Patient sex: M
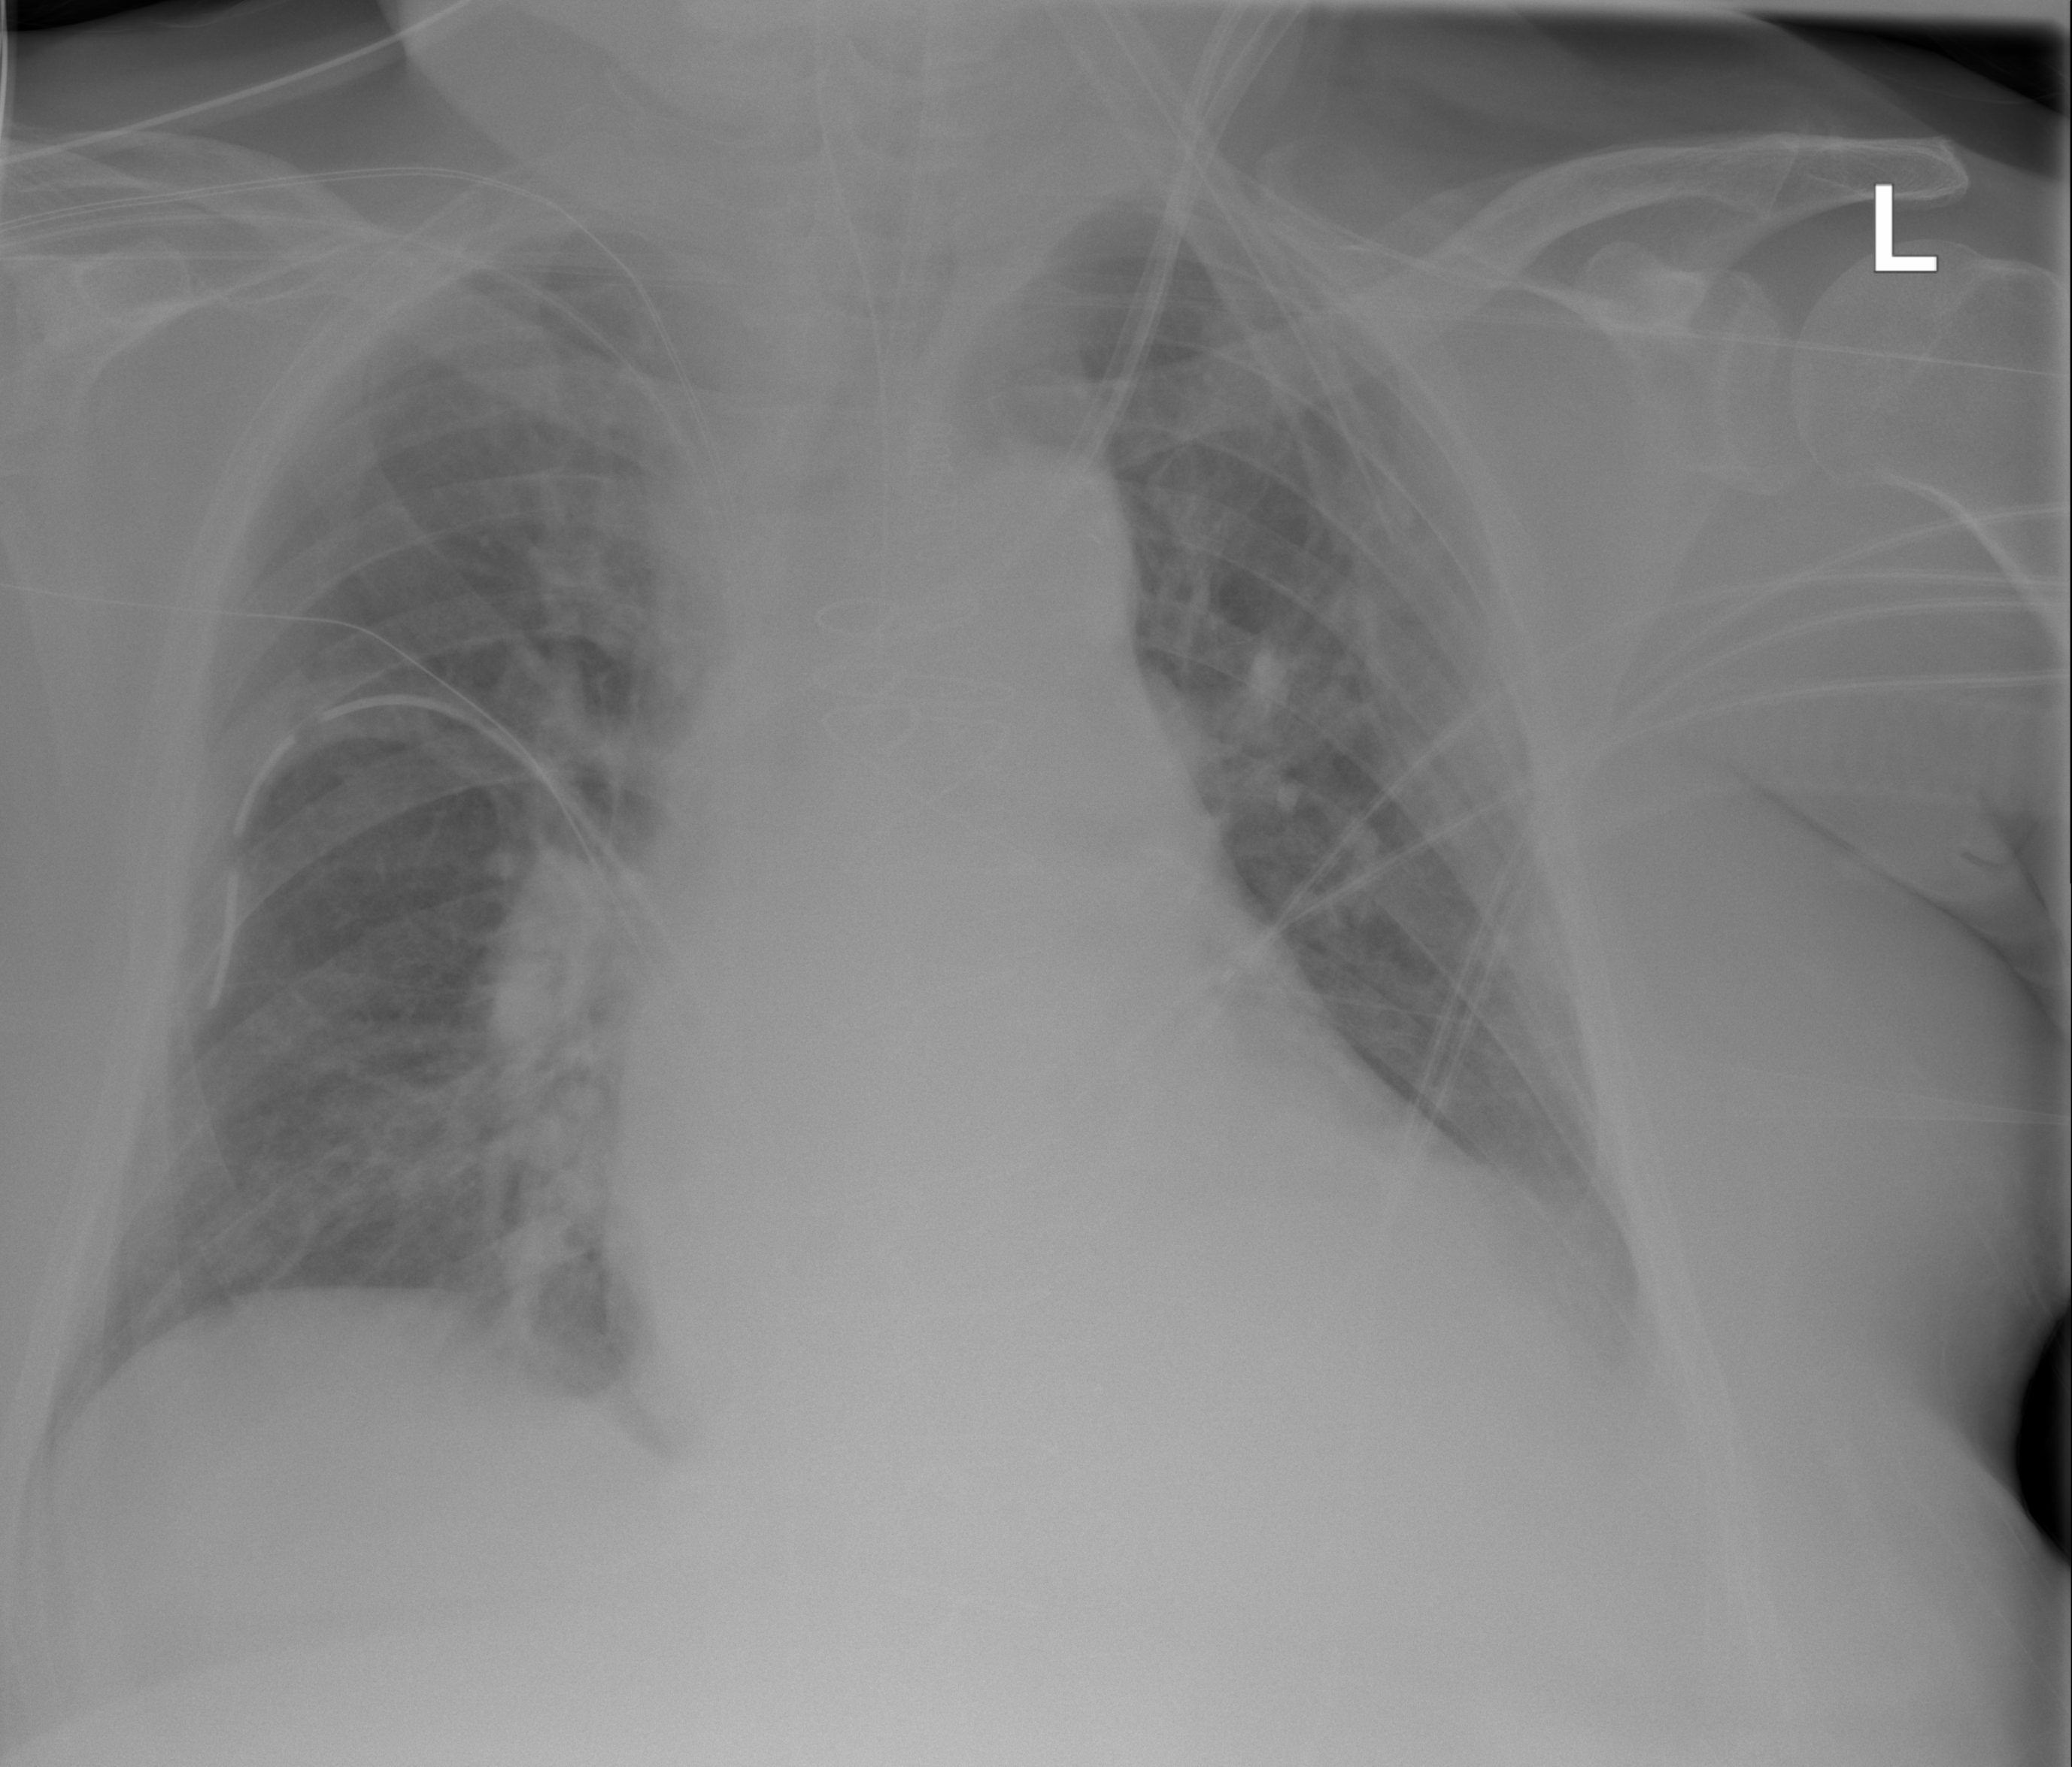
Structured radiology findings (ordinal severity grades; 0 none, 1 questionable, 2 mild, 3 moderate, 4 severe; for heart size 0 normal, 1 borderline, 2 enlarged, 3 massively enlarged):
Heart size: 2
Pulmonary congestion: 0
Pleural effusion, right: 0
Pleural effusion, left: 2
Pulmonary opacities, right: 0
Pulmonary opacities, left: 0
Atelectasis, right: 2
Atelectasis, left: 2